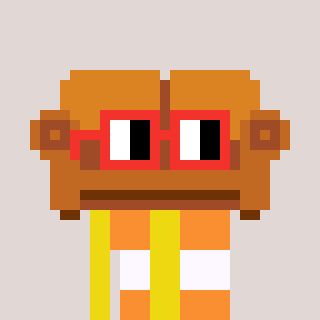
a pixel art character with square red glasses, a couch-shaped head and a yellow-colored body on a warm background